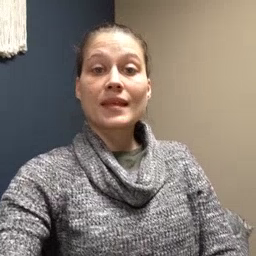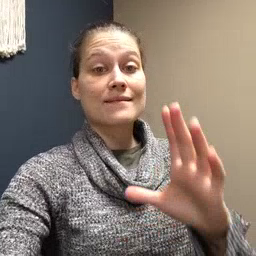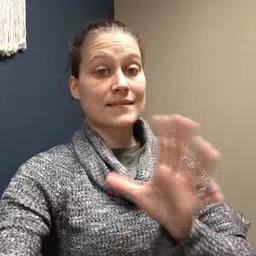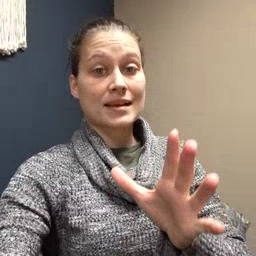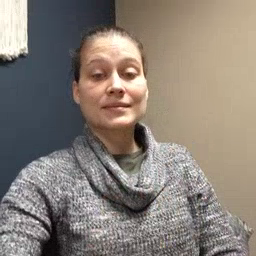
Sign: fine